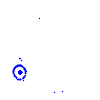
Particle: pion